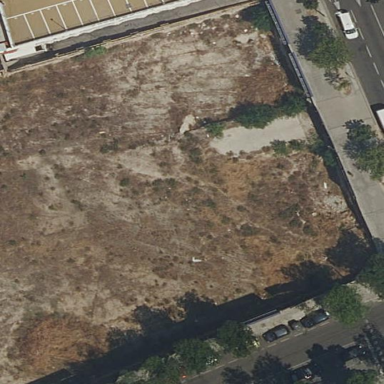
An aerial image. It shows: Brownfield site.